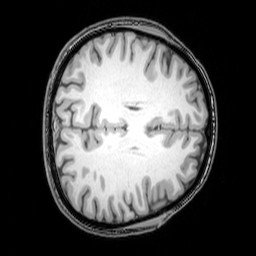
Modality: T1w
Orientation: axial
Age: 23
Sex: female
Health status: healthy
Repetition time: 0.081 s
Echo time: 0.037 s